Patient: sex F, age 61
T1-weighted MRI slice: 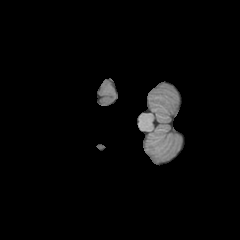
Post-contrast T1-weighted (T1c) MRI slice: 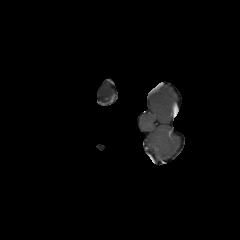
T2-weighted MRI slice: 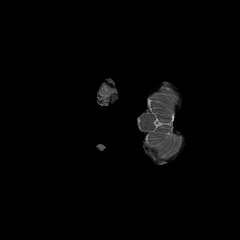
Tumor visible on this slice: no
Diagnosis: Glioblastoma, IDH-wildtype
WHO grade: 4